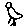
Label: bird